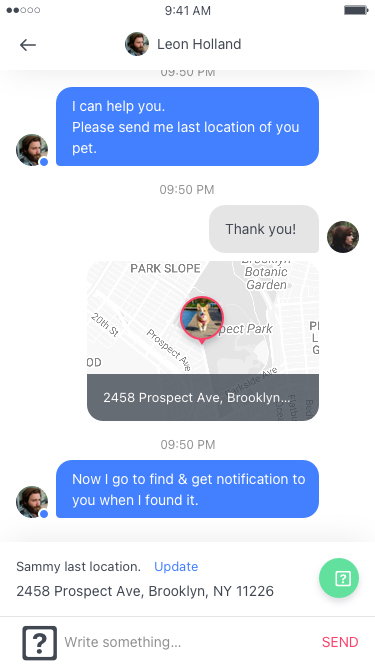
Text in this UI design:
09:50 PM
I can help you.
Please send me last location of you pet.
09:50 PM
Now I go to find & get notification to you when I found it.
09:50 PM
Thank you!
2458 Prospect Ave, Brooklyn…
Last location of Sammy
1825 Church Ave, Brooklyn, NY 11226
Add a comment…
Leon Holland